Question: I want my big picture to fit the whole screen, but also it should overlap at the width.
have tried this:
'''
<ImageButton
android:id="@+id/gameover"
android:layout_width="wrap_content"
android:layout_height="match_parent"
android:src="@drawable/farmlvl1"
android:scaleType="matrix"
android:visibility="visible" />
'''
have a look at the picture:

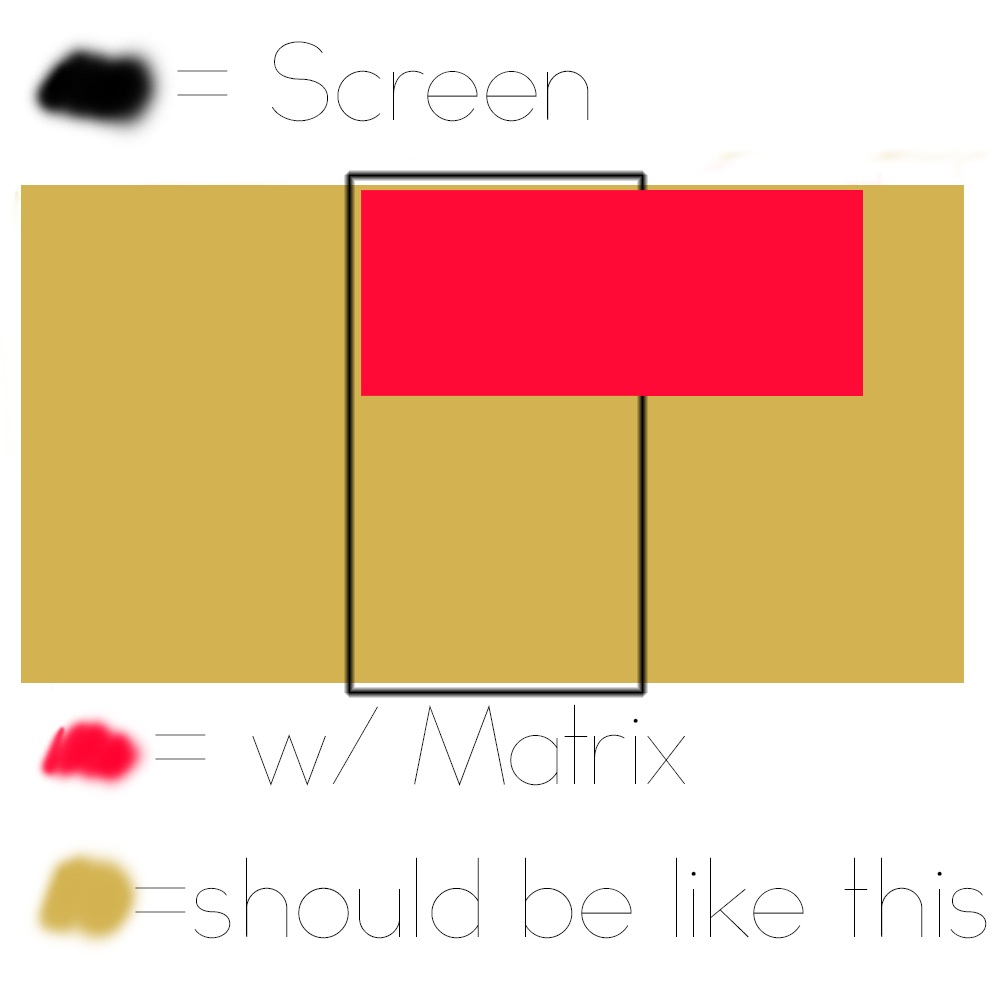
Answer: Use this:
'''
<ImageButton
android:id="@+id/gameover"
android:layout_width="wrap_content"
android:layout_height="match_parent"
android:src="@drawable/farmlvl1"
android:scaleType="centerCrop"
android:adjustViewBounds="true"
android:visibility="visible" />
'''
You also need 'adjustViewBounds' because else it sometimes wouldn't fit the height.